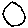
Label: circle